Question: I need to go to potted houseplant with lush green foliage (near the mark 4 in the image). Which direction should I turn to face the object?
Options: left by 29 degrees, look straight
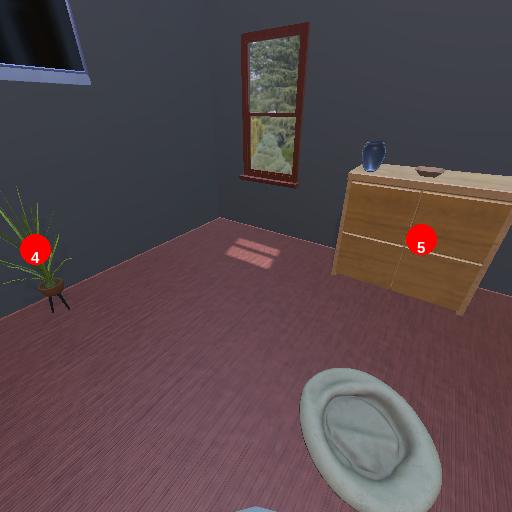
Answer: left by 29 degrees